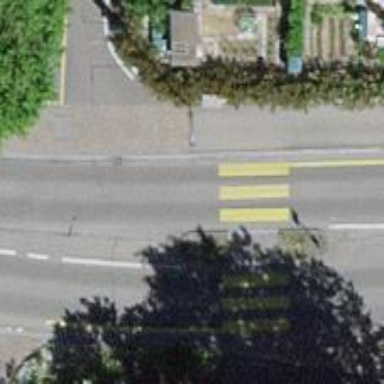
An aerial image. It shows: Zebra crossing with road island.